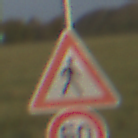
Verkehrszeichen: FussgaengerLinks
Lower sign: Geschwindigkeit50
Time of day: SunriseSunset
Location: Outdoor (Nature)
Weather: PartlyCloudy
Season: NotSpecified
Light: Natural